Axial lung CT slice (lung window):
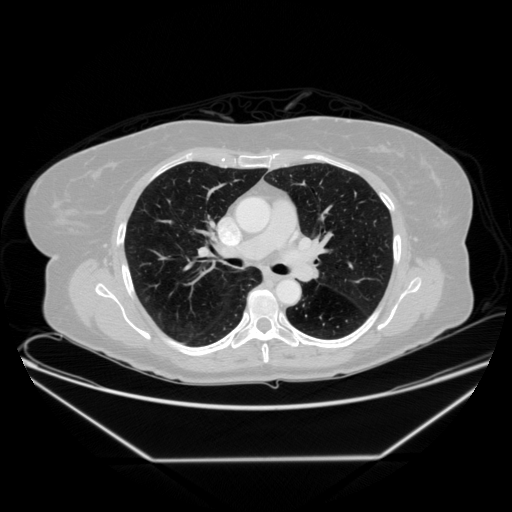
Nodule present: no